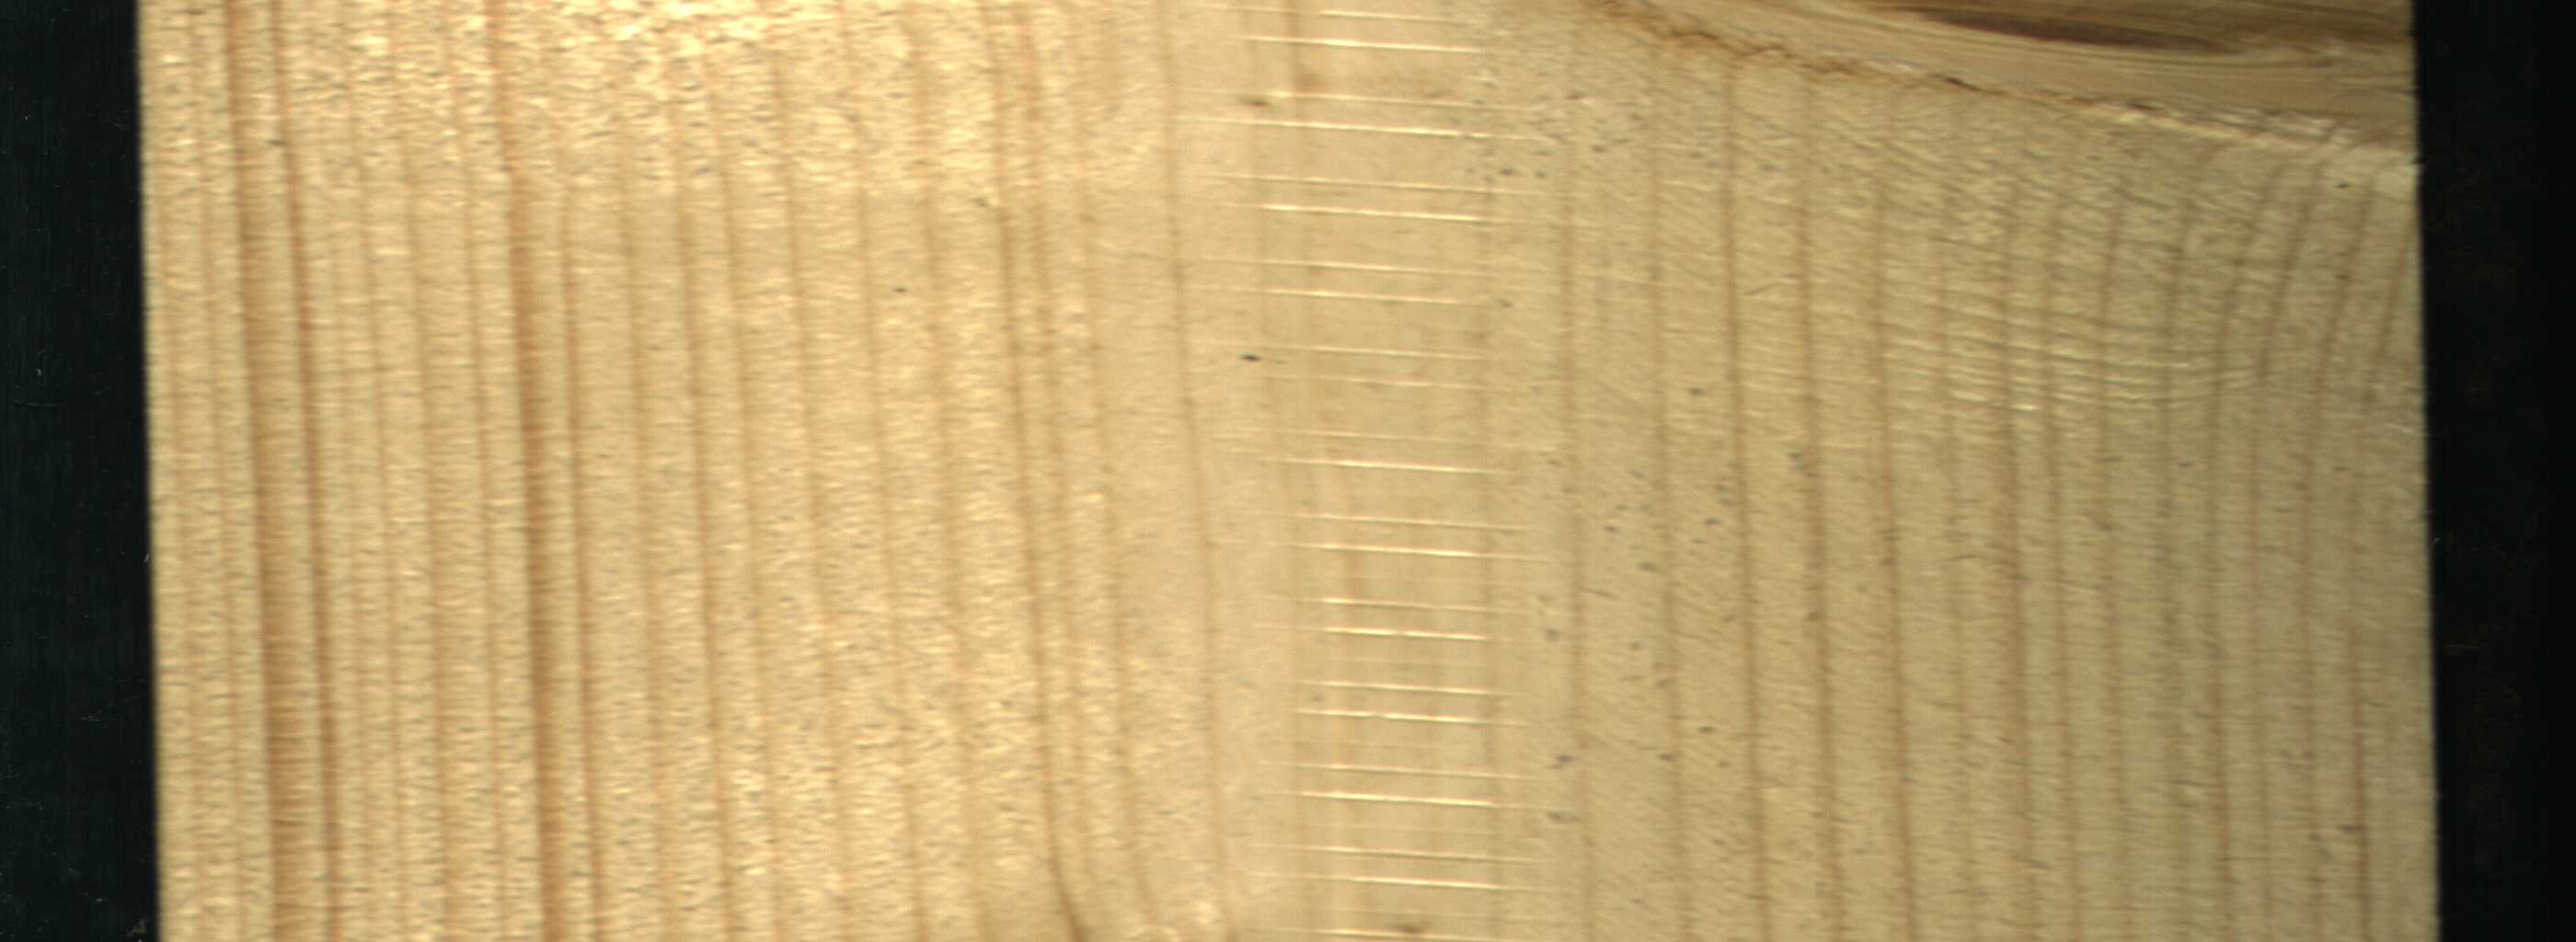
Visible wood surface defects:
Live_Knot